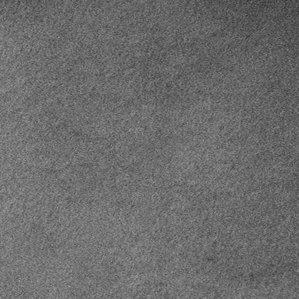
Label: frost